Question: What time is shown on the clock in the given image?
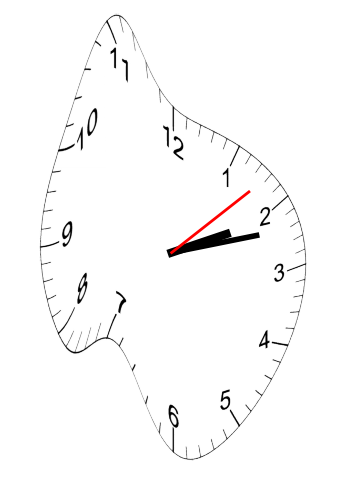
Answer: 02:12:08